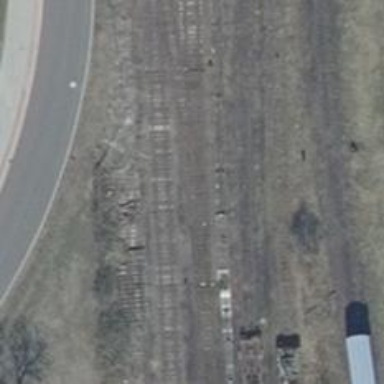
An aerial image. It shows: Railway yard in service.